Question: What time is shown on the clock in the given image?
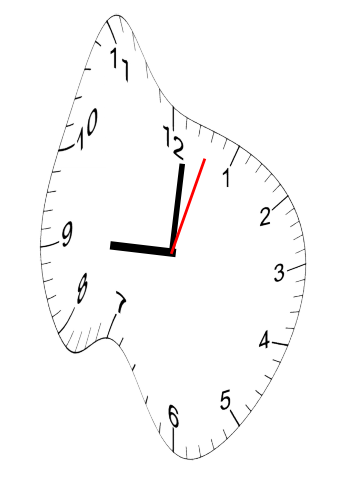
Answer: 09:01:03